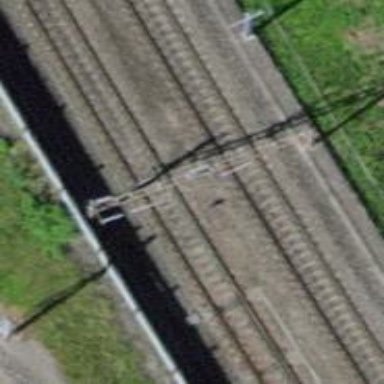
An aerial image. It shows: Single-track railway with electrified contact lines.